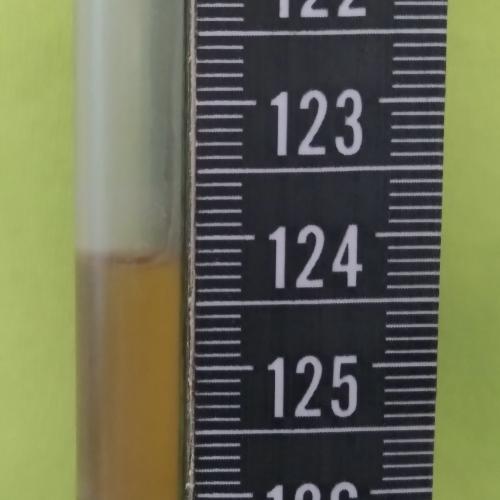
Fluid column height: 124.2 cm